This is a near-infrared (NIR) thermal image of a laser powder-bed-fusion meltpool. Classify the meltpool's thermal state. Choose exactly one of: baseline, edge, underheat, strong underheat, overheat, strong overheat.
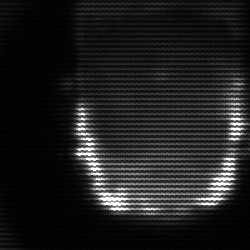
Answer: baseline